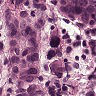
Metastatic tissue present: yes